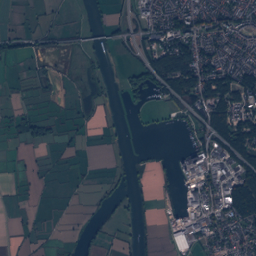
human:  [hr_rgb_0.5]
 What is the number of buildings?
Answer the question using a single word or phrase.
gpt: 3022

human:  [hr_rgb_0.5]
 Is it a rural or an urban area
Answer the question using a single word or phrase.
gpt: urban

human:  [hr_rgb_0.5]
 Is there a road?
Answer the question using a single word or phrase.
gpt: yes

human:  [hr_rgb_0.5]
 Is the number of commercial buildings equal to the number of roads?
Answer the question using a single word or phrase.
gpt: no

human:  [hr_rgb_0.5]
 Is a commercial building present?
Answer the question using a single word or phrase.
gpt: yes

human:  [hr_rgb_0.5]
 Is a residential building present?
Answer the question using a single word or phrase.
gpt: yes

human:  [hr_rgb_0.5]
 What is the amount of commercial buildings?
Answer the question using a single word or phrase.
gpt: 87

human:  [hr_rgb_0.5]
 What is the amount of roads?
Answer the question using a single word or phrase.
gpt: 498

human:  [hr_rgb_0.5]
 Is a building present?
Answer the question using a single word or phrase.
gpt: yes

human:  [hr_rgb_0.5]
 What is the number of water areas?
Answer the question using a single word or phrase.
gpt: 27

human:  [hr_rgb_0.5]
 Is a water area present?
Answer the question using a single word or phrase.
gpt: yes

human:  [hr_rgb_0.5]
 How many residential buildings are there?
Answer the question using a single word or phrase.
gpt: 2891

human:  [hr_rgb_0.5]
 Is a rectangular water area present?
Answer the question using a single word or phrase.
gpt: yes

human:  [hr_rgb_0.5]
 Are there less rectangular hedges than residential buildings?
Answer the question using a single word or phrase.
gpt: yes

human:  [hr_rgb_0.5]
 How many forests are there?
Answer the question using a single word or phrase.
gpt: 129

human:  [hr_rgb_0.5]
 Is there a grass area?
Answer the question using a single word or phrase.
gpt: yes

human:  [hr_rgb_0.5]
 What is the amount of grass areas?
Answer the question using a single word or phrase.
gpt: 193

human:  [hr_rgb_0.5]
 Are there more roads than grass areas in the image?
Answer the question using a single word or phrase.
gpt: yes

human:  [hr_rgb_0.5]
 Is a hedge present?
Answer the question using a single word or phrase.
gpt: yes

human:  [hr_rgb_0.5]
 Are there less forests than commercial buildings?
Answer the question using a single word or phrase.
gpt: no

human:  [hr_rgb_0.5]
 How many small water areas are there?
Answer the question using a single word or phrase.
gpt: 18

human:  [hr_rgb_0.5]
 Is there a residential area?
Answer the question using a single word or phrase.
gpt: yes

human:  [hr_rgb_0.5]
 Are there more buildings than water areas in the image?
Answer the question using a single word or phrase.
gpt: yes

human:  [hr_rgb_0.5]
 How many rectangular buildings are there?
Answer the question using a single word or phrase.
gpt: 1795

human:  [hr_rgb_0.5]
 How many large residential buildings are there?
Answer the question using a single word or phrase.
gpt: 1

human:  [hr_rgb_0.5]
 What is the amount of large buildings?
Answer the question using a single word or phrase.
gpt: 6

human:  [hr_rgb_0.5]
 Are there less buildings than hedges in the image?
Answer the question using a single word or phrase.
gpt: no

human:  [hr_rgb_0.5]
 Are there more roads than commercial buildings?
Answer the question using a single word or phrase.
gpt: yes

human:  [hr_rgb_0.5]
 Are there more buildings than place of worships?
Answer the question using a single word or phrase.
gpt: yes

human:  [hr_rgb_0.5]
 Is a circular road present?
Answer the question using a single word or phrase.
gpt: no

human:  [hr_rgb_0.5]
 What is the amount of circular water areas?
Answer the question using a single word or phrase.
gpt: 7

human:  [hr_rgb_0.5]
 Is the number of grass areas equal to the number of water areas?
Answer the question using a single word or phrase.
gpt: no

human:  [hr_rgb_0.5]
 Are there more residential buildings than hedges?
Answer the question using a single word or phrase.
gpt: yes

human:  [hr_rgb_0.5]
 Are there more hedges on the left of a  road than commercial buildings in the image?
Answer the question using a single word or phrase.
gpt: no

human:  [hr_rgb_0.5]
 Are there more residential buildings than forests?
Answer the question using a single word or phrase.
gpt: yes

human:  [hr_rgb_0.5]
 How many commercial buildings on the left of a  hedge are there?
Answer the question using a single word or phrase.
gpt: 0

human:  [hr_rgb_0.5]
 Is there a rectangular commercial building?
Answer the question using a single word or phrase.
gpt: yes

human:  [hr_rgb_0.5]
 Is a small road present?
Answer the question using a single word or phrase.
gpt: yes

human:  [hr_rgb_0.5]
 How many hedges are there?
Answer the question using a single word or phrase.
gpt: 73

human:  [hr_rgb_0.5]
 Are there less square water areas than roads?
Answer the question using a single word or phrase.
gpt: yes

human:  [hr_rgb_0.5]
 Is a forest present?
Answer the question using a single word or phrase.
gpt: yes

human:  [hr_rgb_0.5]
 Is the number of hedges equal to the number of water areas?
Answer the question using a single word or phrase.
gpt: no

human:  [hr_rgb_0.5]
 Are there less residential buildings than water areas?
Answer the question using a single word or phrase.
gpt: no

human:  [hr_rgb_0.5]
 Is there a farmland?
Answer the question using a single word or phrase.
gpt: yes

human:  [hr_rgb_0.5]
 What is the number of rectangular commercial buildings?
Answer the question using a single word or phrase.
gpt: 38

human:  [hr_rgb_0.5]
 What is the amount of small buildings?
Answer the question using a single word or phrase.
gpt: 2988

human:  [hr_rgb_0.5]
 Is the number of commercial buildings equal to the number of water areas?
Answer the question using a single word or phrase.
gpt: no

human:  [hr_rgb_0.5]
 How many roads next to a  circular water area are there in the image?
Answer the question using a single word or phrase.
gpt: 39

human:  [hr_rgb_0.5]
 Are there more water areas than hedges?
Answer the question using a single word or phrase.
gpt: no

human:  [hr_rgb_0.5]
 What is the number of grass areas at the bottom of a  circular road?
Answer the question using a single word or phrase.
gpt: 0

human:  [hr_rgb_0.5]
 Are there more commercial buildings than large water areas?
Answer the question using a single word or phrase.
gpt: yes

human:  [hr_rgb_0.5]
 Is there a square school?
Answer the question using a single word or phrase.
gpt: no

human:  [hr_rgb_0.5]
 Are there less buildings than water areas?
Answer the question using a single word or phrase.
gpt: no

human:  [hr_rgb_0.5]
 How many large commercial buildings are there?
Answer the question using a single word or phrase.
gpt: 4

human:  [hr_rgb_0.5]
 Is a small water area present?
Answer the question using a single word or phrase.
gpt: yes

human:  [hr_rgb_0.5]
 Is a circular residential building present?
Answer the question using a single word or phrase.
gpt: yes

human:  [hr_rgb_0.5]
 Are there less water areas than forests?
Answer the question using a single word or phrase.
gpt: yes

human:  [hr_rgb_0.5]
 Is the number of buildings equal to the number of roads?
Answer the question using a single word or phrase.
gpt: no

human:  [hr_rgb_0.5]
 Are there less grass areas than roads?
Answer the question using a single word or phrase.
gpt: yes

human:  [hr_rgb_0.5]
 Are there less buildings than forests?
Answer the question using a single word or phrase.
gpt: no

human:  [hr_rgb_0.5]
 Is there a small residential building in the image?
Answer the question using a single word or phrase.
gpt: yes

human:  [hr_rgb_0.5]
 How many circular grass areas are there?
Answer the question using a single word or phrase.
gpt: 2

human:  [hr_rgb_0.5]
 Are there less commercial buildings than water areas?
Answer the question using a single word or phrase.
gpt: no

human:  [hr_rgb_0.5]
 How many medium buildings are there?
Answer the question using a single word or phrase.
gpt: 28